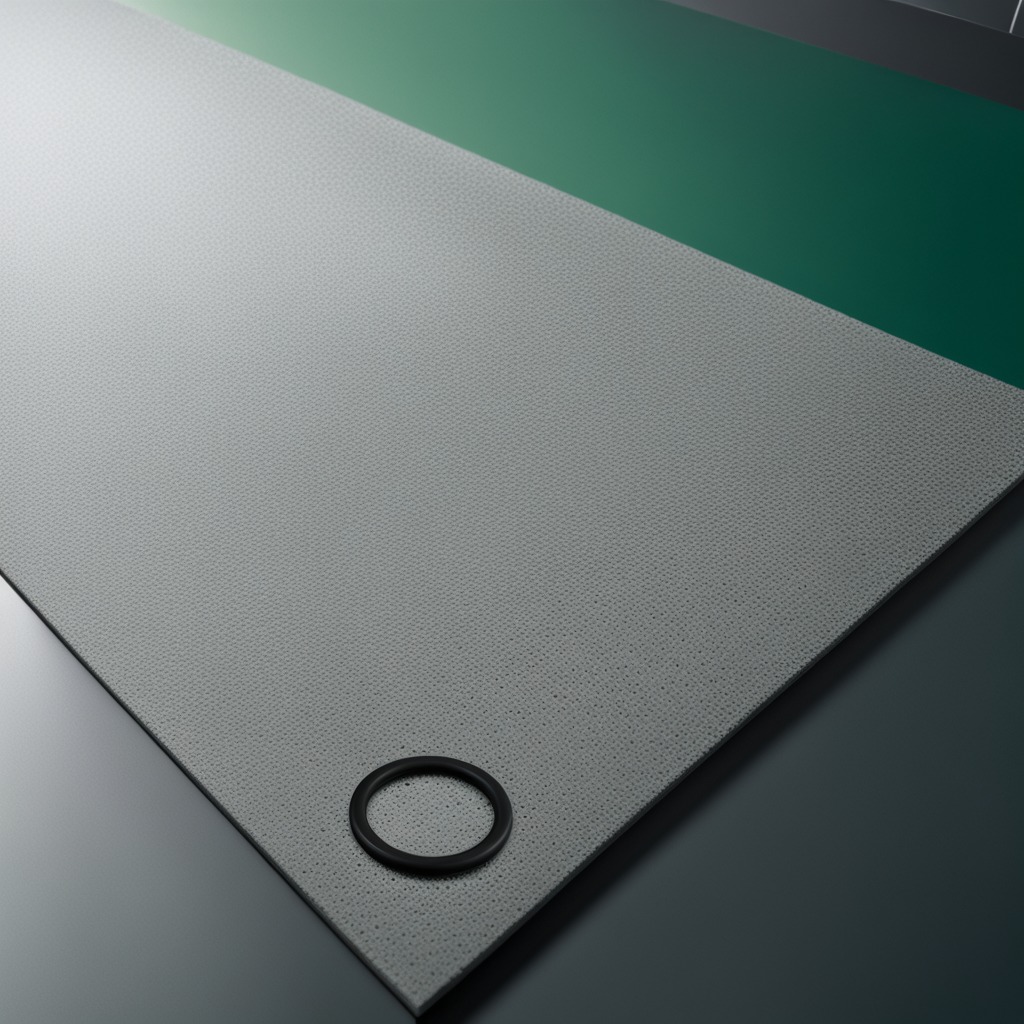
A rubber O-ring is lying on the green rubber mat inside a workshop under bright overhead lighting crisp shadows high clarity worn but beneath the mat